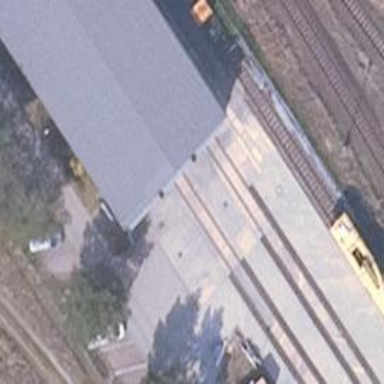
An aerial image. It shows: Railway signal positioned in the track.